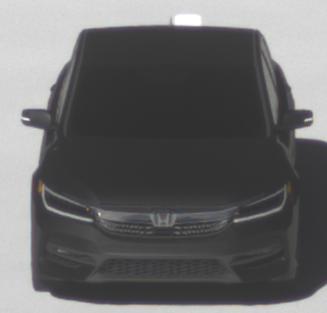
Make: Honda
Model: Accord Hybrid
Detailed model: 9. Generation
Model produced from: 2015
Model produced until: 2019
Doors: 4
Color: black
Road condition: dry road
Daytime: morning or afternoon
Contrast: high contrast